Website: bh-photo
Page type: cart
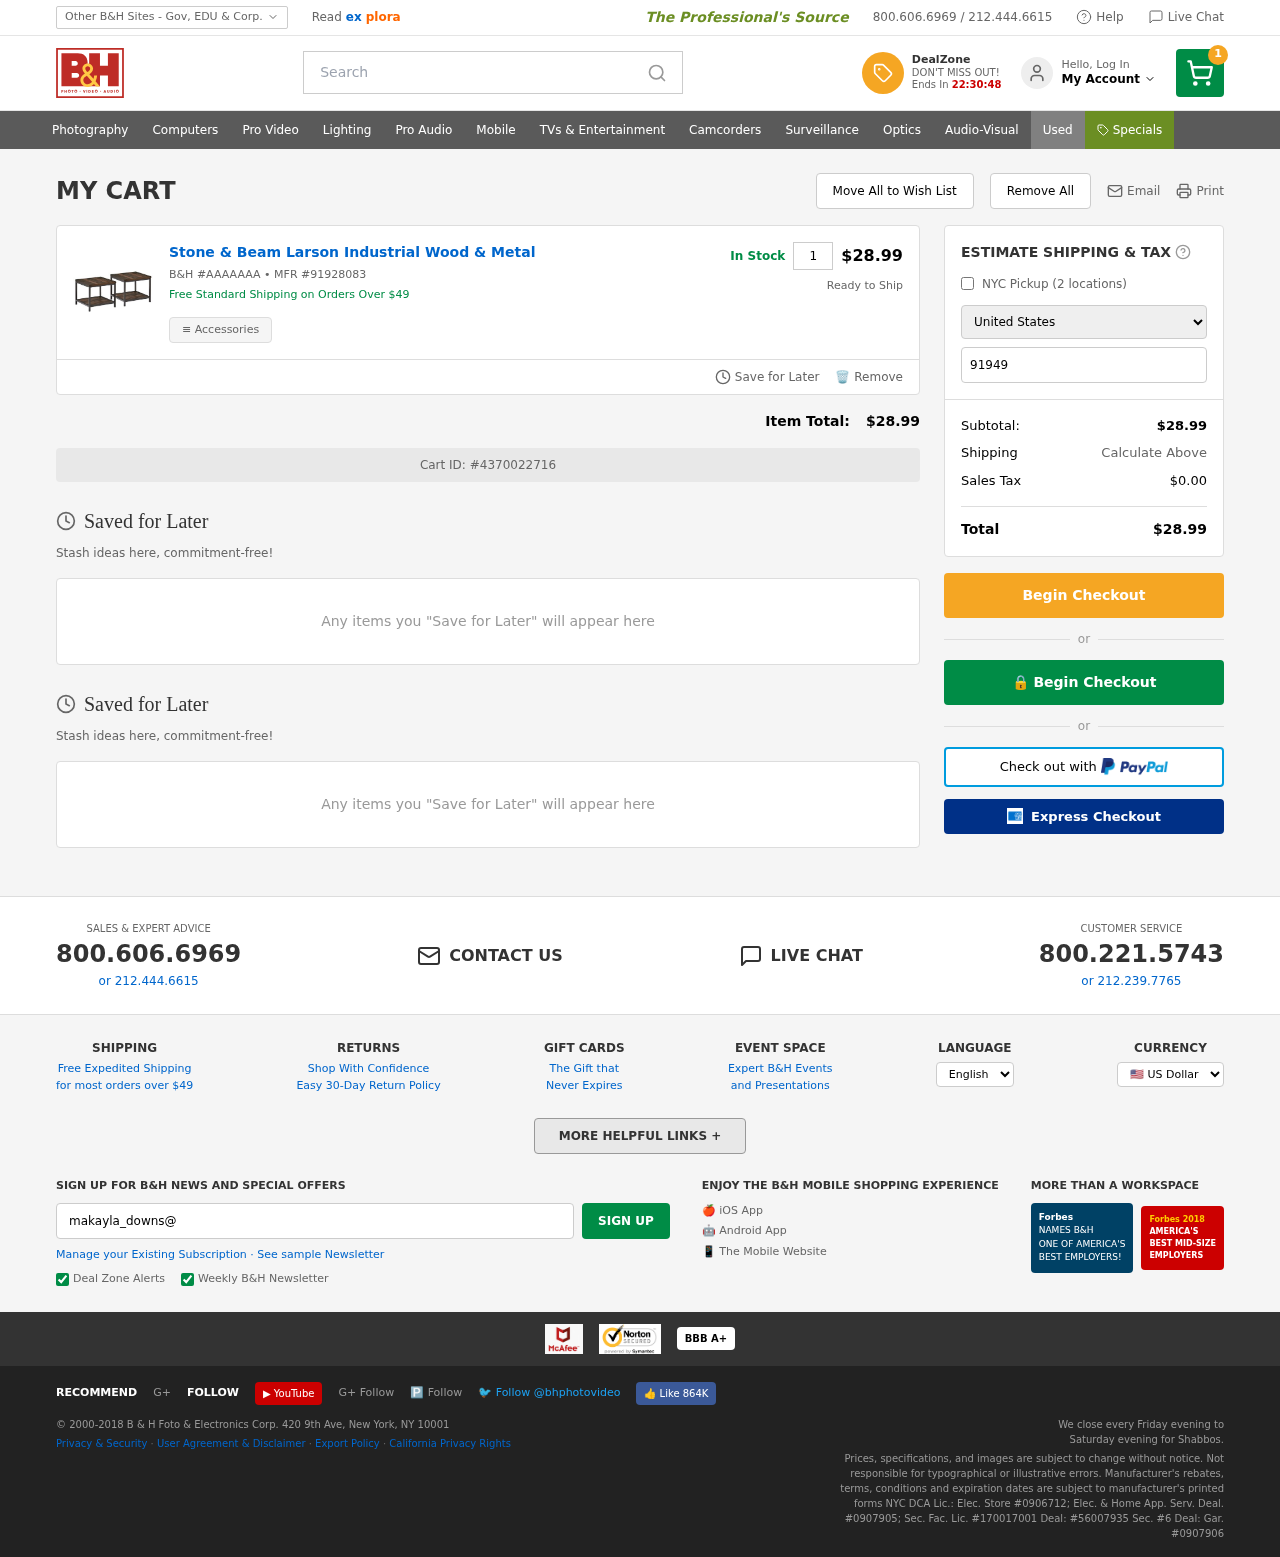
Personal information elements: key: PII_COUNTRY
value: United States
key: PII_EMAIL
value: makayla_downs@yahoo.com
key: PII_POSTCODE
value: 91949
Product elements: key: PRODUCT1_NAME
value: Stone & Beam Larson Industrial Wood & Metal
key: PRODUCT1_QUANTITY
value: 1
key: PRODUCT1_SKU
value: AAAAAAA
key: PRODUCT1_MFR
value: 91928083
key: PRODUCT1_SUBTOTAL
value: $28.99
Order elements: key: ORDER_NUM_ITEMS
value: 1
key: ORDER_SUBTOTAL
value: $28.99
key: ORDER_ID
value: #4370022716
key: ORDER_TAX
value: $0.00
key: ORDER_TOTAL
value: $28.99
Search elements: key: HEADER_SEARCH
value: Search